Field crop: tomato
Growth stage: 1
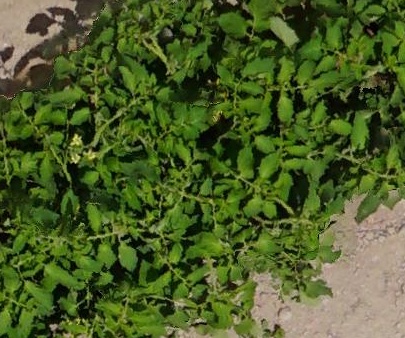
Species: tomato